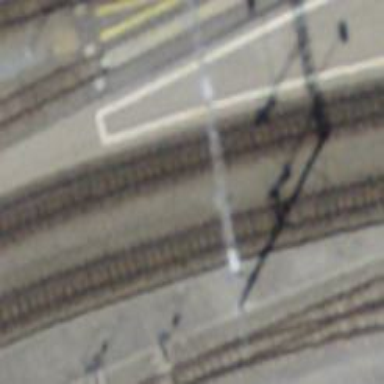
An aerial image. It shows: Railway signal.